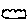
Label: cloud